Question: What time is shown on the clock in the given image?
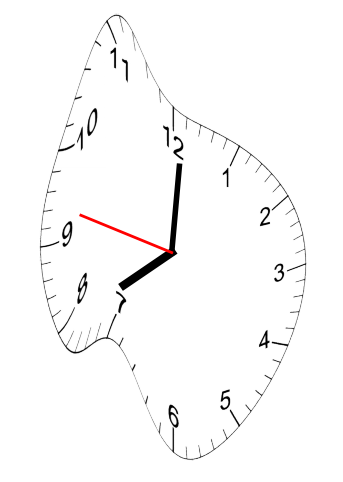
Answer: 08:00:47